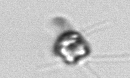
Label: Pyramimonas_longicauda